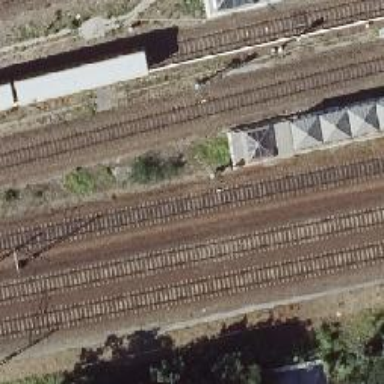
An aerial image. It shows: Railway signal.